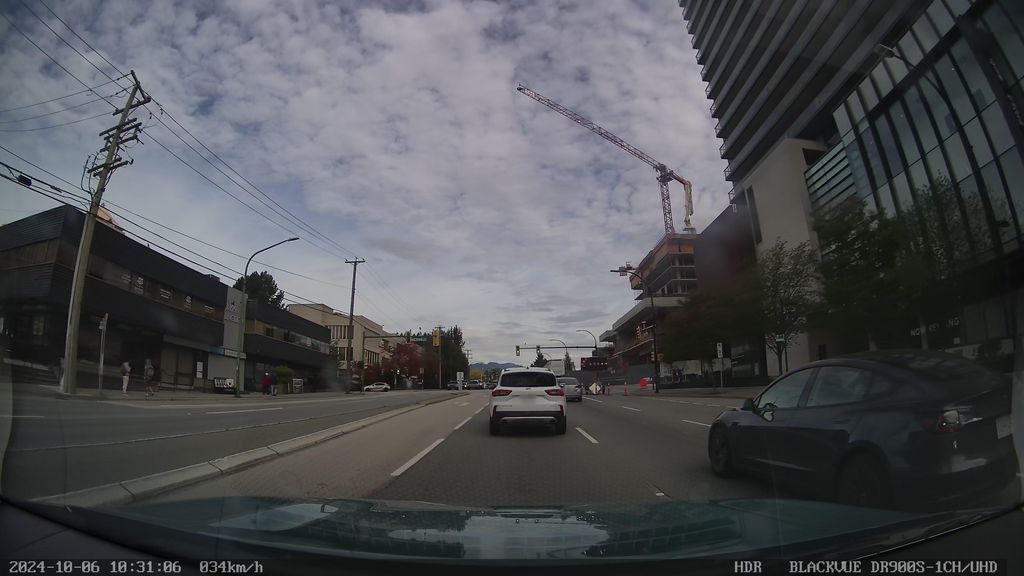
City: vancouver